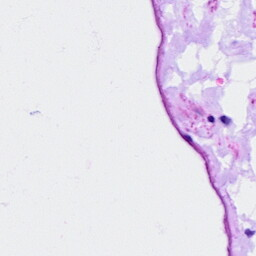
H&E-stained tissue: Ovarian